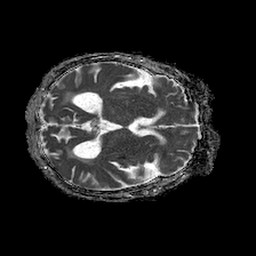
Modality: ADC
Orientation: axial
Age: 85
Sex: female
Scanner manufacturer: philips
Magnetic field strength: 1.5 T
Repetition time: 4.6 s
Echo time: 0.08517 s